Question: I am new to Nhibernate with C#.
Here is my SQL query:
'''
select * from advis_productattributes where ID in
(select attributeid from advis_productattributes_products where productid=1);
'''
I know about simple select query in HQL:
'''
string hql = @"select p from ProductAttributes_Products p.ProductId :id";
var query = new SimpleQuery<ProductAttributes_Products>(hql);
query.SetParameter("id", ProductId);
return query.Execute();
'''
I have searched on net but remained failure. How do I write HQL with a subquery?
Here is design of classes.

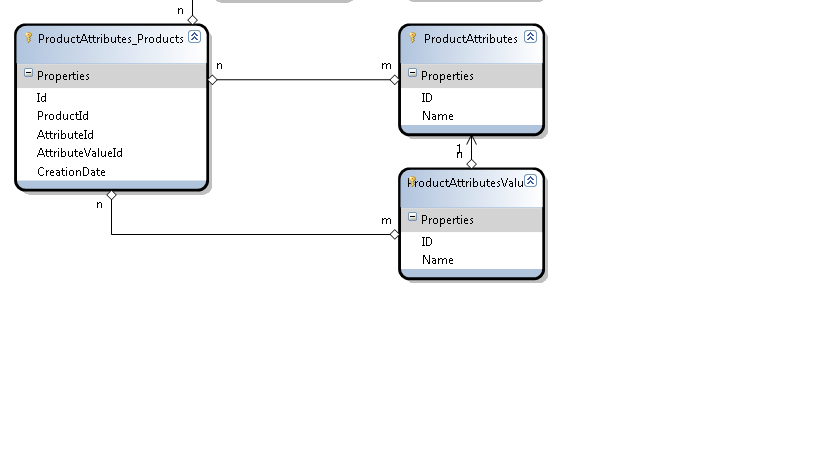
Answer: I believe you can accomplish this by using NHibernate LINQ. Please refer these Stack overflow <URL>
and <URL>